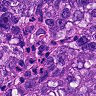
Metastatic tissue present: yes